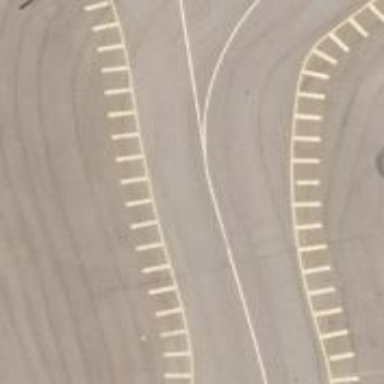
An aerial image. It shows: Image of taxiway at airport.